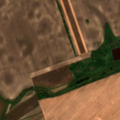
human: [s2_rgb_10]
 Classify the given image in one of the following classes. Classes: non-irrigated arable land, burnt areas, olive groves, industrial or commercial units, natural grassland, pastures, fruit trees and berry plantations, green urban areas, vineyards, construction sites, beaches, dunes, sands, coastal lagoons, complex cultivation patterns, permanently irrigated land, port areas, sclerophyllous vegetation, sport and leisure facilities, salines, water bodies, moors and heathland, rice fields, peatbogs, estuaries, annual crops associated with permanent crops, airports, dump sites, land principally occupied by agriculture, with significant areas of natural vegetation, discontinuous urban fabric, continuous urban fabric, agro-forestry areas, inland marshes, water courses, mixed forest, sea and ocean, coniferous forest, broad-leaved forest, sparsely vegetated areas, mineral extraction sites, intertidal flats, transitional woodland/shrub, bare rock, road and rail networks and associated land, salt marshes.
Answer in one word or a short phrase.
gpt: industrial or commercial units, non-irrigated arable land, transitional woodland/shrub